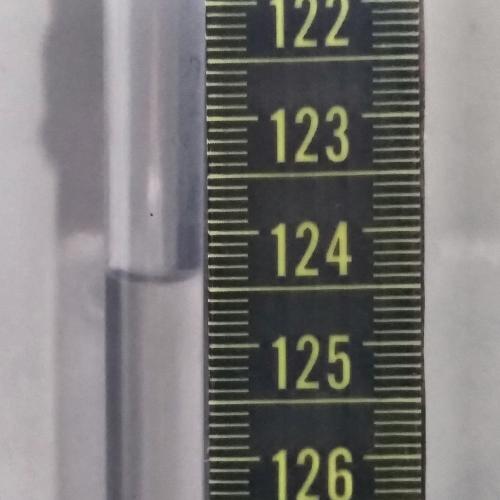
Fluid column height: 124.4 cm